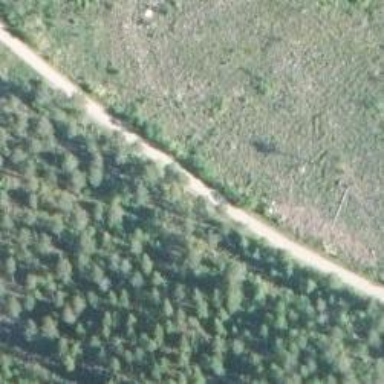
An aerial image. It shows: Unclassified road with grade 1 track type.